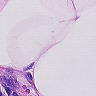
Metastatic tissue present: no